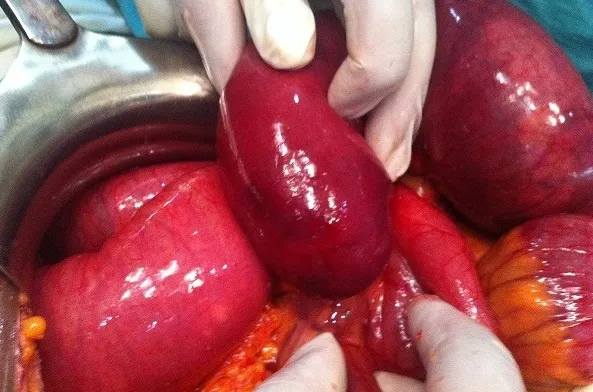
Intussusception and the volvulus of the small bowel.
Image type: medical_photograph (other_medical_photograph)